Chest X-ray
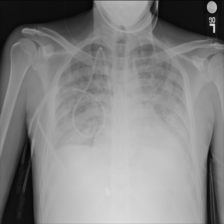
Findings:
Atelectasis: negative
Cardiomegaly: negative
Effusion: negative
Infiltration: negative
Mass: negative
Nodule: negative
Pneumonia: negative
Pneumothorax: negative
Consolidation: negative
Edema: negative
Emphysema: negative
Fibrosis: negative
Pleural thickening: negative
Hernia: negative